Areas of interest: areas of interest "Swimming Pool"
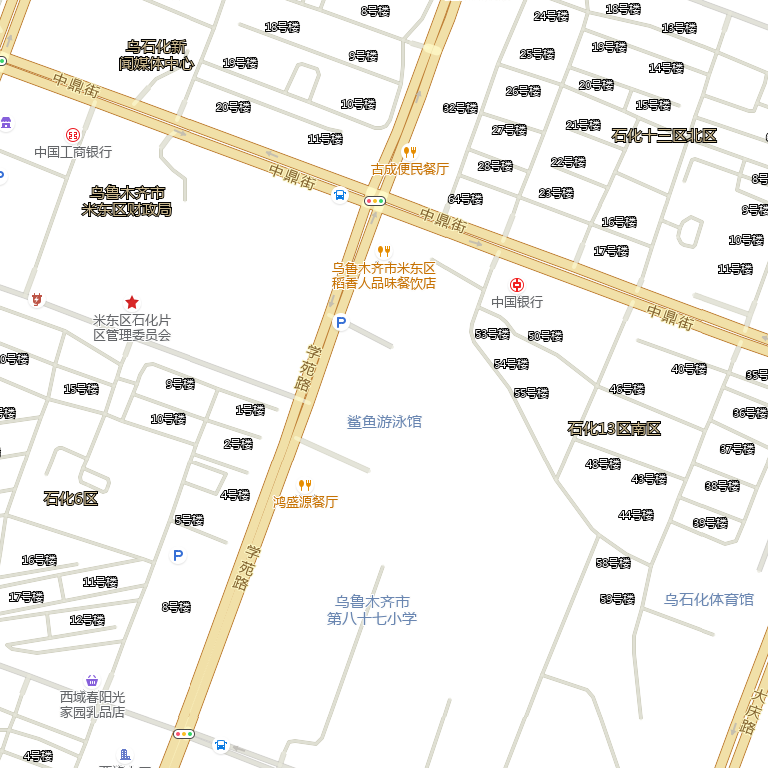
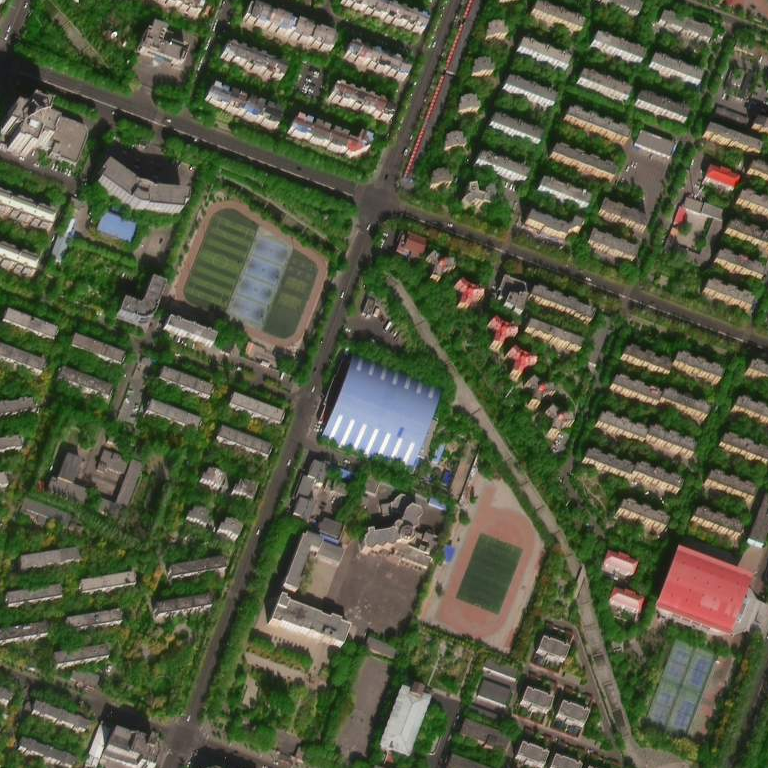